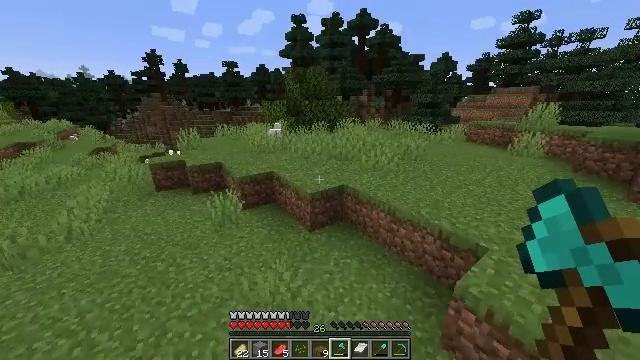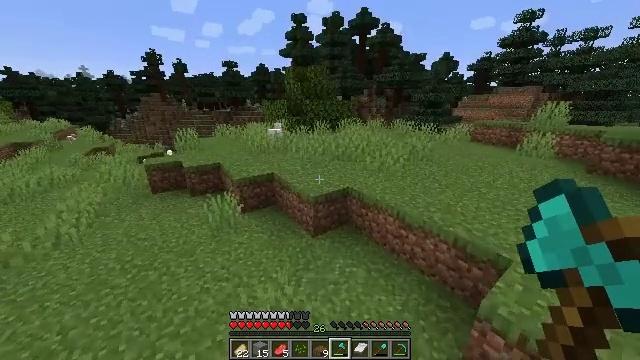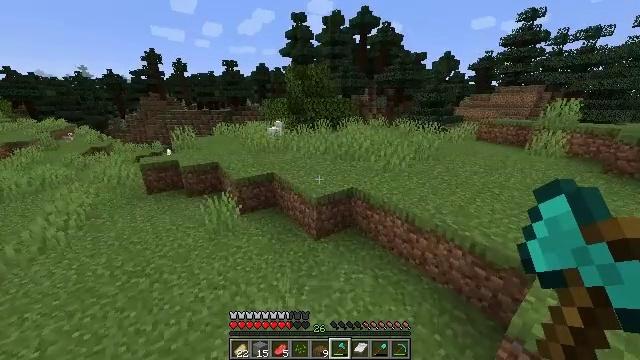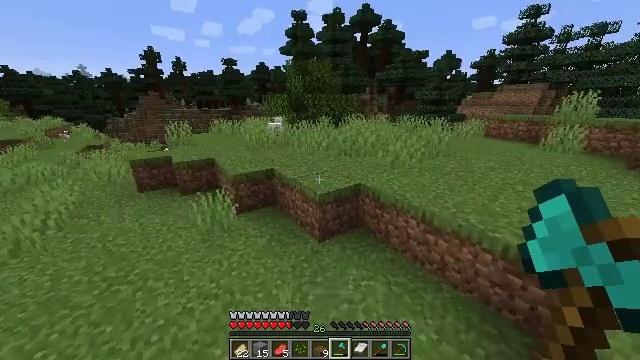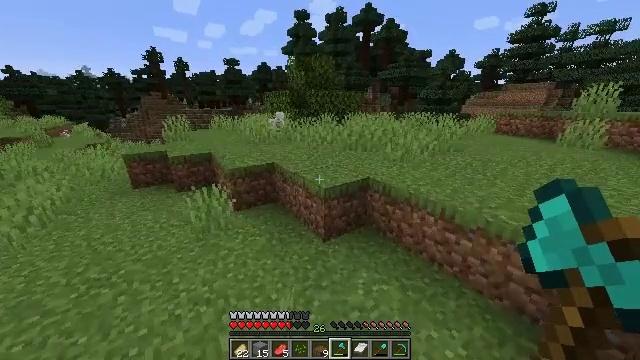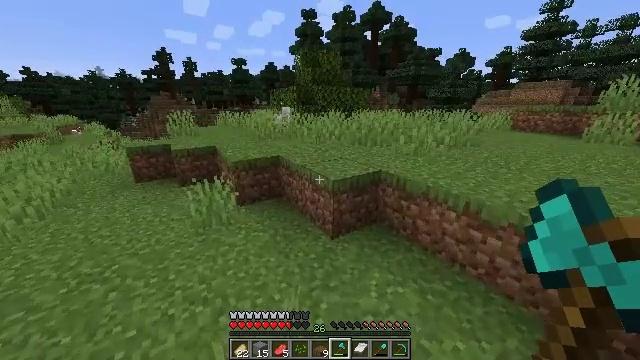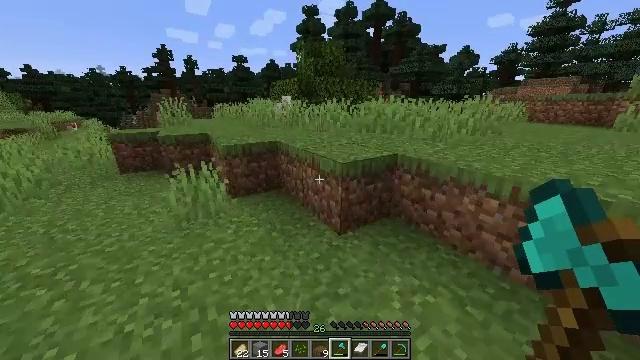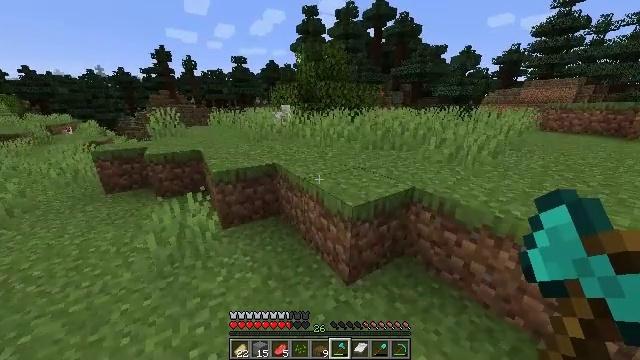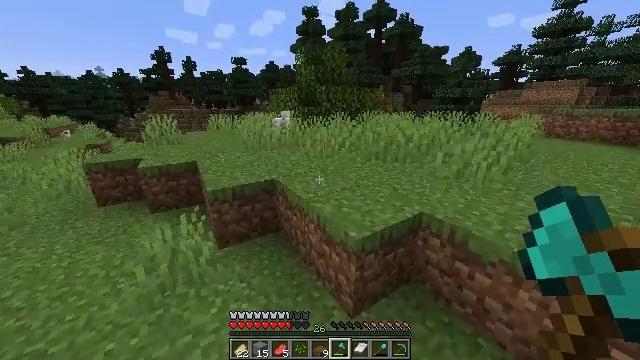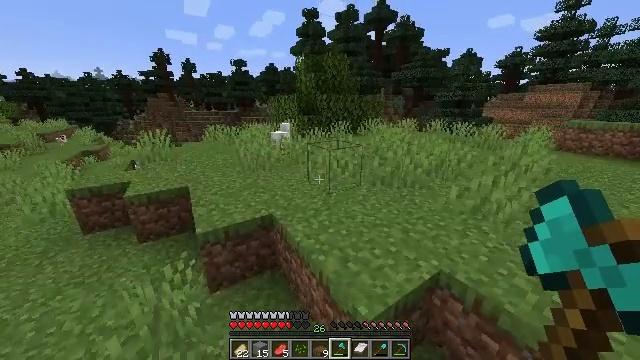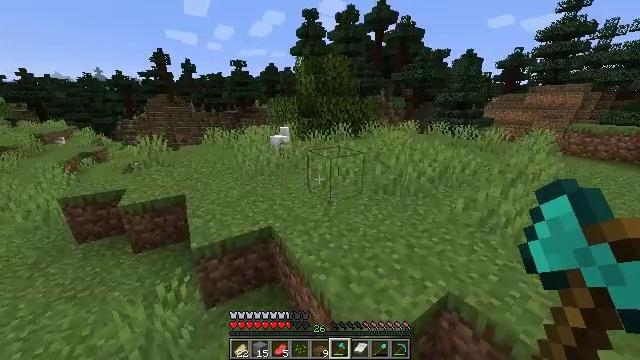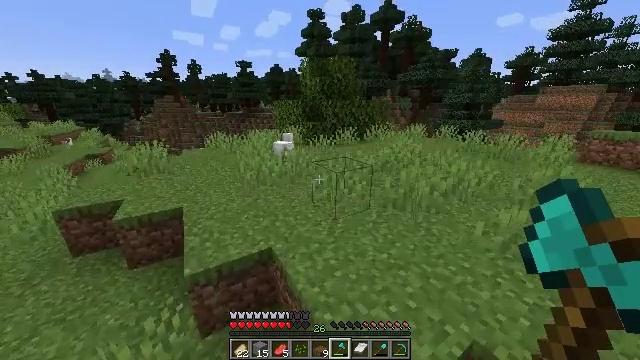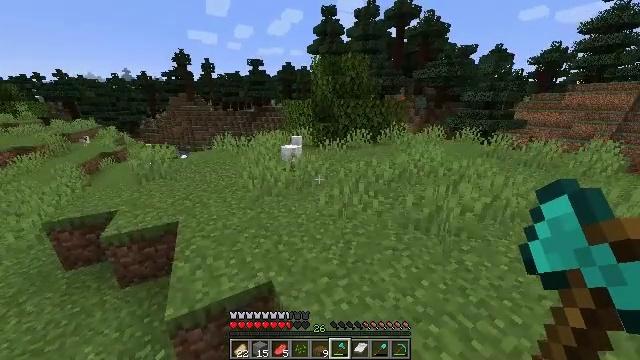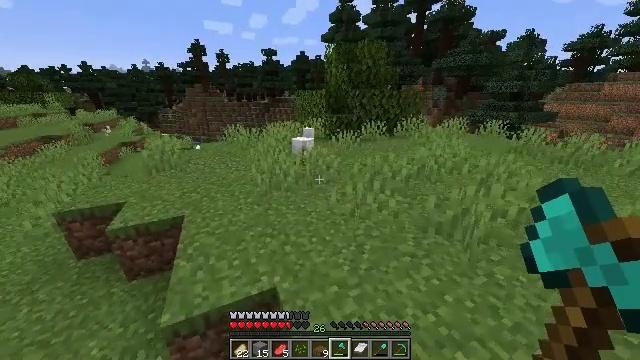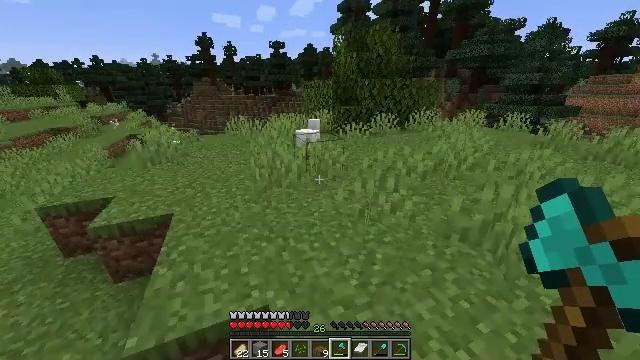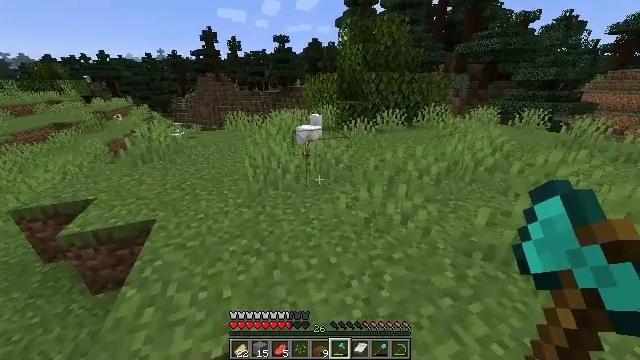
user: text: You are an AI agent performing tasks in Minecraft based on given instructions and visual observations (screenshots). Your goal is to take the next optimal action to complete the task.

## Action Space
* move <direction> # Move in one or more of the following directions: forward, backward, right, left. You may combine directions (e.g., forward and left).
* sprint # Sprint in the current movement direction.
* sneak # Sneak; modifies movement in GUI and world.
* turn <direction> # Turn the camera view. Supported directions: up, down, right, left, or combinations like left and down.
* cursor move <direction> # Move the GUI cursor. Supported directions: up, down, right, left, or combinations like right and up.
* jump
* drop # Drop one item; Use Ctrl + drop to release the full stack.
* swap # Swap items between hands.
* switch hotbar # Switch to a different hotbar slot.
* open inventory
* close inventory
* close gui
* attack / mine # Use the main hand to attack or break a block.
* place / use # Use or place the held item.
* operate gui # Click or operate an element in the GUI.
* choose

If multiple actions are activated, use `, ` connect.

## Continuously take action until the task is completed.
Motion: motion action
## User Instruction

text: Kill the chicken.
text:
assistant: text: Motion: move forward, jump
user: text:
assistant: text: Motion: move forward, jump
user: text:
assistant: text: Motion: move forward, jump
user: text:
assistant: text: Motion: move forward, jump
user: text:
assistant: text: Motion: move forward, turn left, jump
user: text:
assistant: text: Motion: move forward, jump
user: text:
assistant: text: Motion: move forward, sprint, jump
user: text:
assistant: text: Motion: move forward, sprint, jump
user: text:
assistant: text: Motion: move forward, sprint, jump
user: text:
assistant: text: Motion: move forward, sprint, jump
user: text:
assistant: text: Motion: move forward, sprint, turn left, jump
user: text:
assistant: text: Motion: move forward, turn left, jump
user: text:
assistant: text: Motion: move forward, turn left and down, jump
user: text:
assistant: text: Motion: move forward, turn left and down, jump
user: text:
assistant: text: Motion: move forward, turn left, jump
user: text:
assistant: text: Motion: move forward, turn left and down, jump
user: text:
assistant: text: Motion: move forward, jump
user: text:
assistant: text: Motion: move forward, jump
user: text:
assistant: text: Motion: move forward, sprint, turn down, jump
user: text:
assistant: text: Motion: move forward, sprint, turn left and down, jump
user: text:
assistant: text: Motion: move forward, sprint, turn down, jump
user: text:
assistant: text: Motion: move forward, sprint, turn down, jump
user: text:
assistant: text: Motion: move forward, turn right and down, jump
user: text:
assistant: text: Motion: turn right and down, jump
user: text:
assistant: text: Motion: turn right and down
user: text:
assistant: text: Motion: turn right and down
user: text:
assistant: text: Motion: turn down
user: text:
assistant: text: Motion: turn left and down, attack / mine
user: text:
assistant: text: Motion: turn left and down, attack / mine
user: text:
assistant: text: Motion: attack / mine